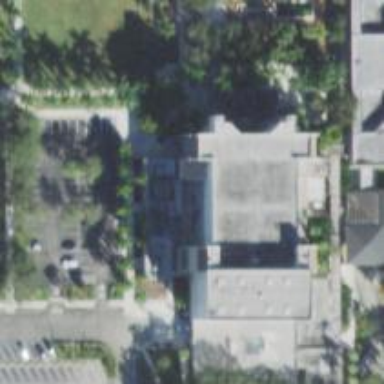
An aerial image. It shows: There is theatre building.